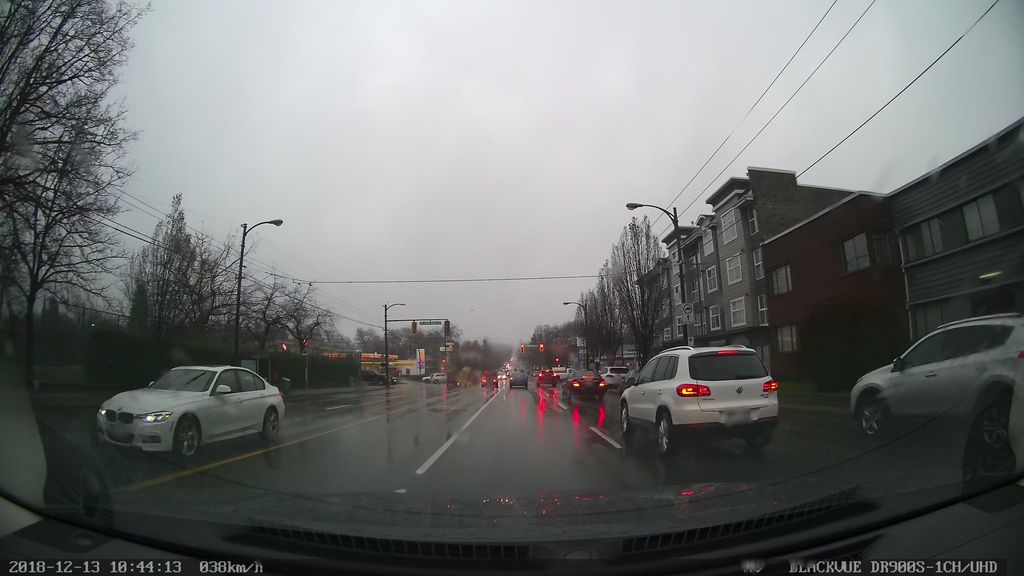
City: vancouver